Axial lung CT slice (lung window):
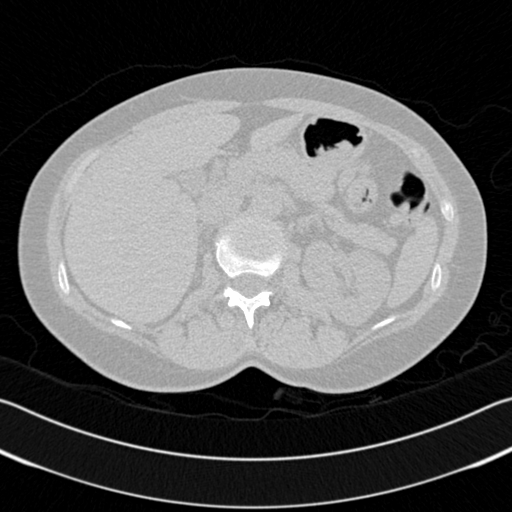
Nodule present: no